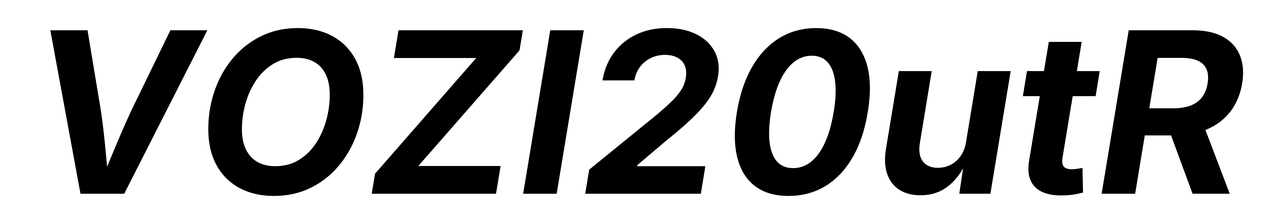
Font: Inter-Italic_Bold_Italic